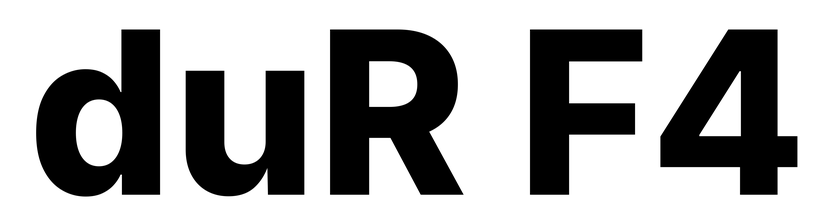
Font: Inter_ExtraBold